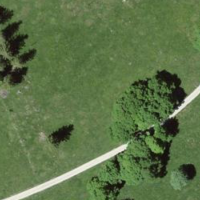
EUNIS habitat code: 24
Species observed at this site:
Orchis mascula
Silene nutans